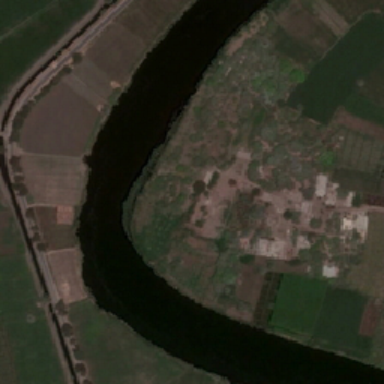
Some floating objects are floating on the river .